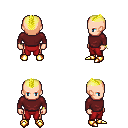
a pixel art fantasy rpg character, male body template, human, light skin, maroon long-sleeve shirt, red pants, gold short mohawk hairstyle, bracelets, gold boots, four views (front, back, left, right), 2x2 character sprite sheet, small pixel art, hard edges, no anti-aliasing